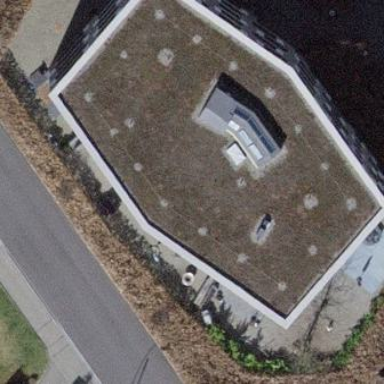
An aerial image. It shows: Building with apartments and flat roof.